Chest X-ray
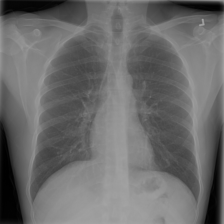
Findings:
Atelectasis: negative
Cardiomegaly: negative
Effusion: negative
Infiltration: negative
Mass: negative
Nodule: negative
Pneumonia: negative
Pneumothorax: negative
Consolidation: negative
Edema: negative
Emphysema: negative
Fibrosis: negative
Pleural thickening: negative
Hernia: negative